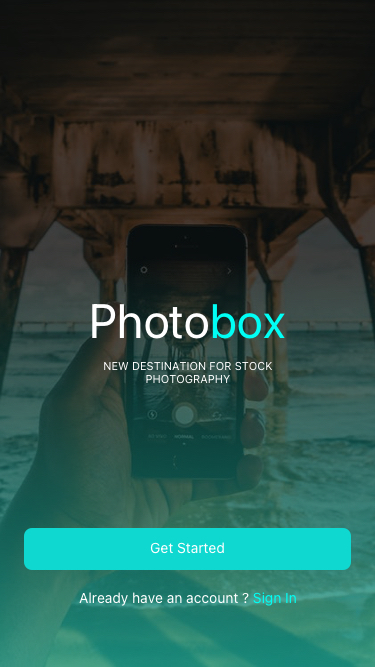
Text in this UI design:
Get Started
NEW DESTINATION FOR STOCK PHOTOGRAPHY
Photobox
Already have an account ? Sign In